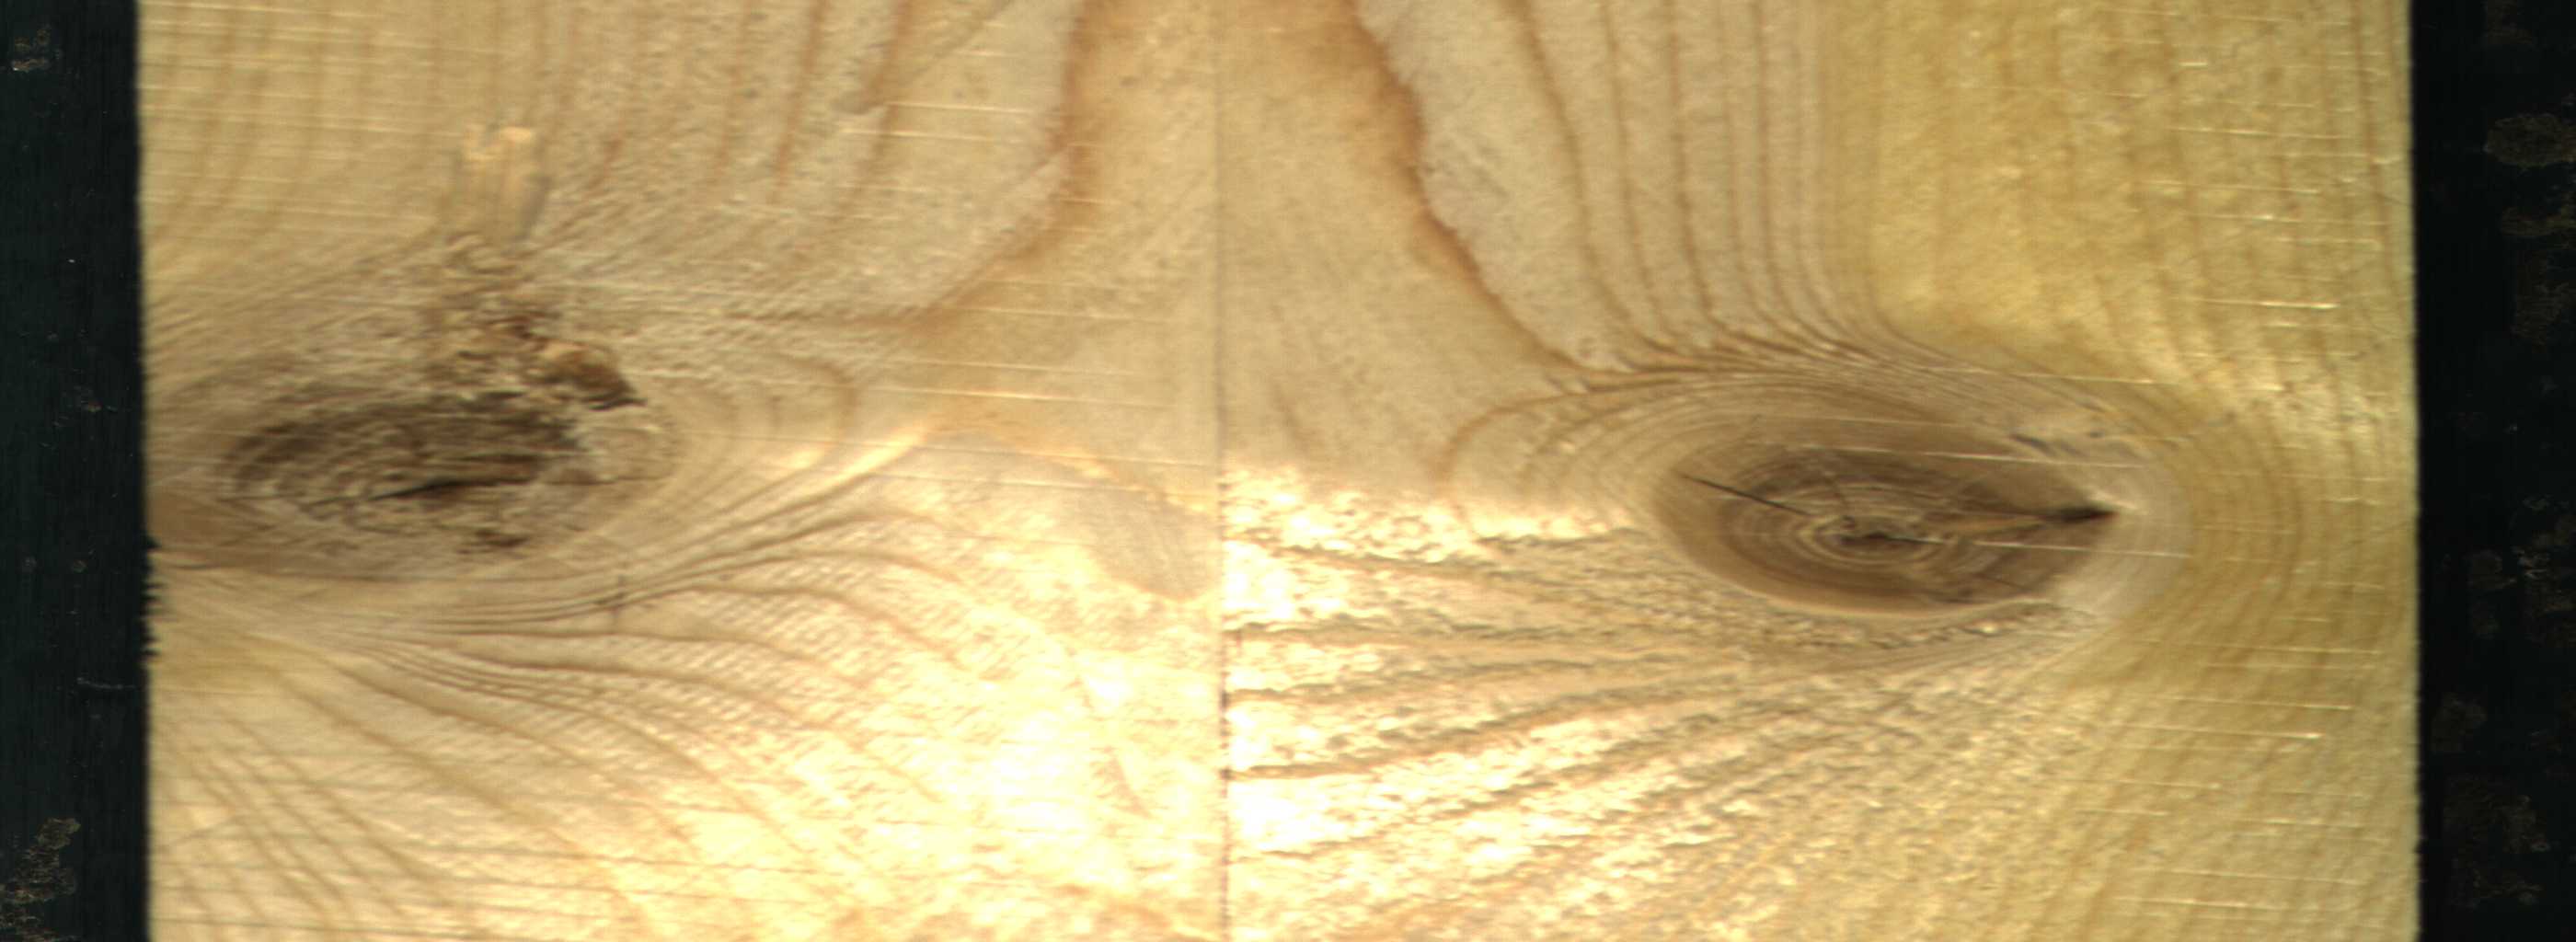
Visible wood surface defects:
knot_with_crack
Live_Knot